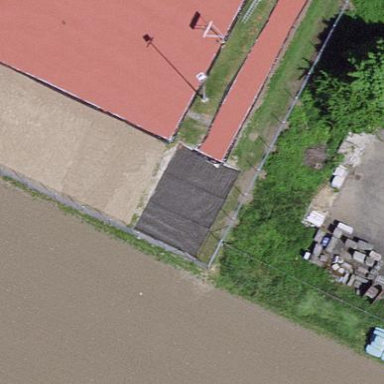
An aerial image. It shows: Long jump pit located in leisure land area.